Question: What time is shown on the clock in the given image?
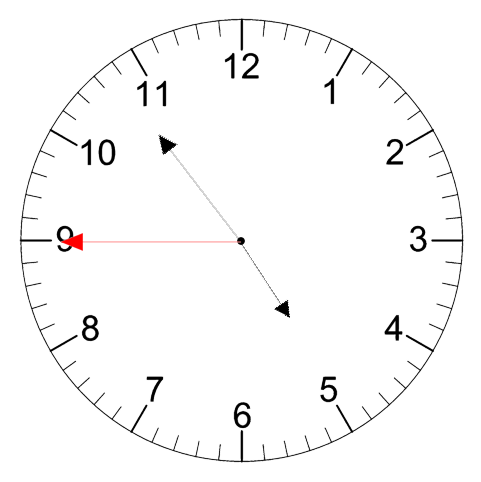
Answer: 04:53:45